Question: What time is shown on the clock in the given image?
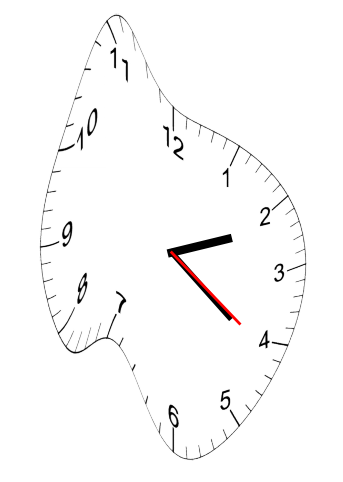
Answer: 02:21:21